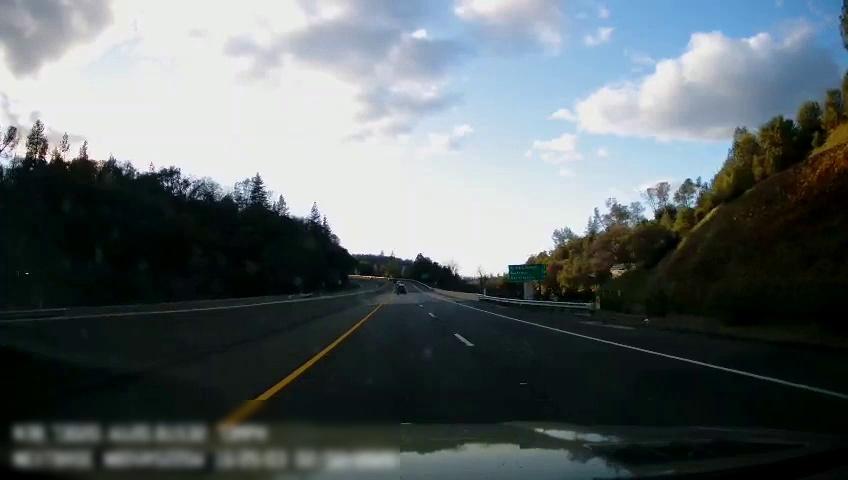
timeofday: Day
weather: Sunny
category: Drivable Space
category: Drivable Space
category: Vehicles | SUV
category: Lanes | Current Lane
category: Lanes | Alternate Lane
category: Lanes | Current Lane
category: Traffic | Signs